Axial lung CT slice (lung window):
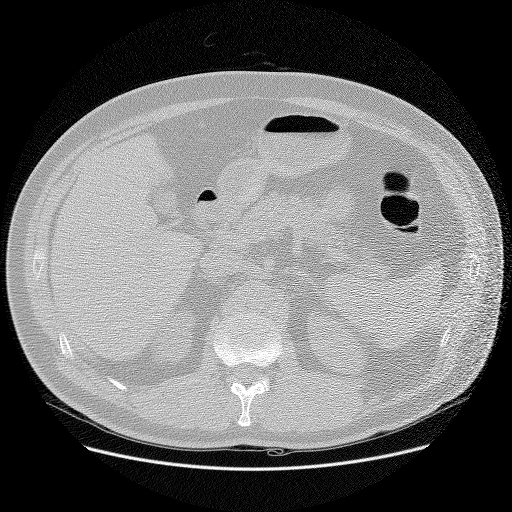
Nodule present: no